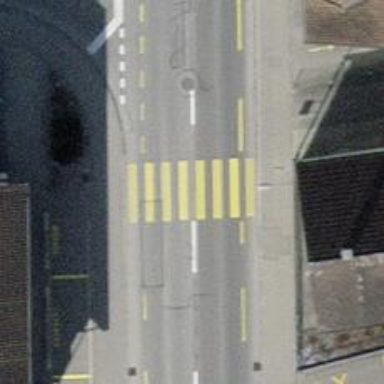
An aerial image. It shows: Marked crossing on footway.